Question: What is the value of this measurement?
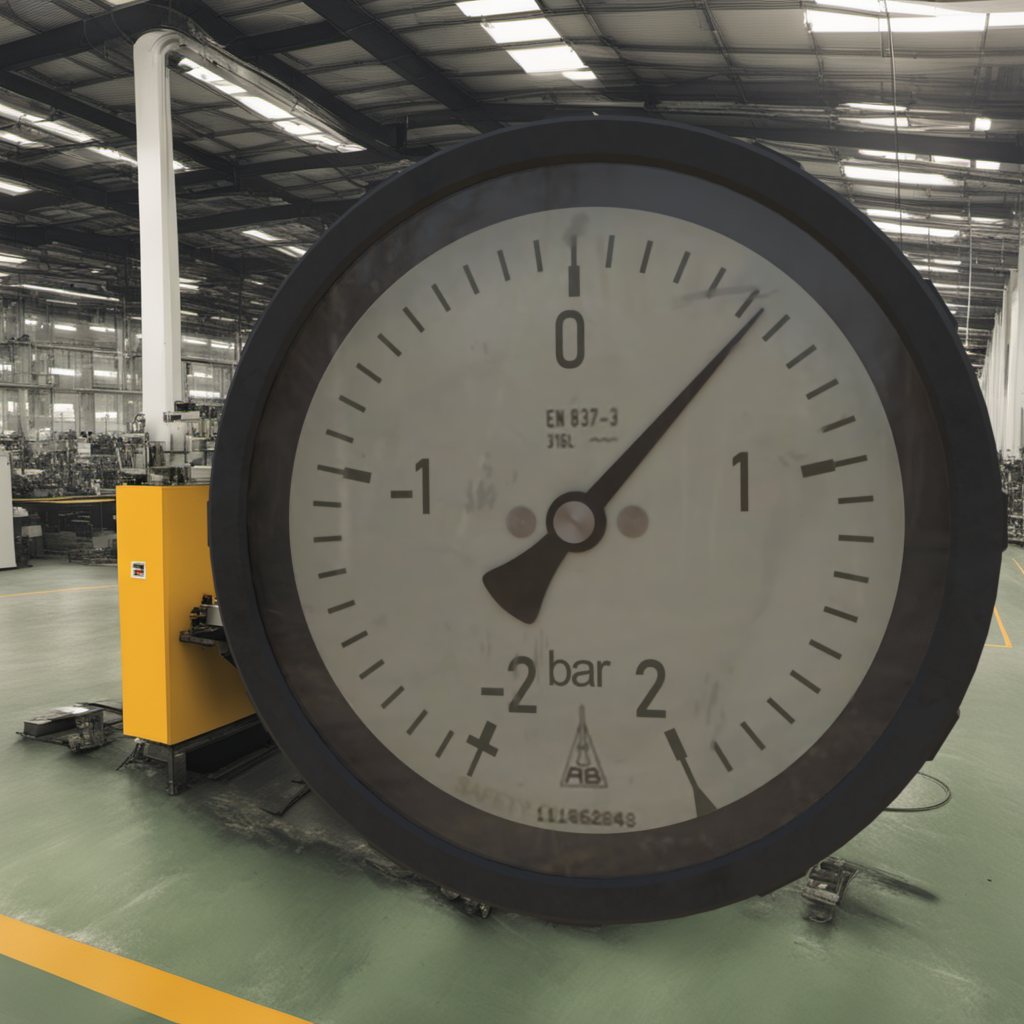
Answer: The result is 0.57
Question: What is the value range of this measurement?
Answer: The range is from -2 to 2
Question: What is the minimum and maximum reading range of this measurement?
Answer: The minimum value is -2 and the maximum value is 2